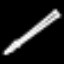
Label: pencil